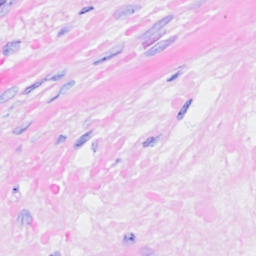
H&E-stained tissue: Breast